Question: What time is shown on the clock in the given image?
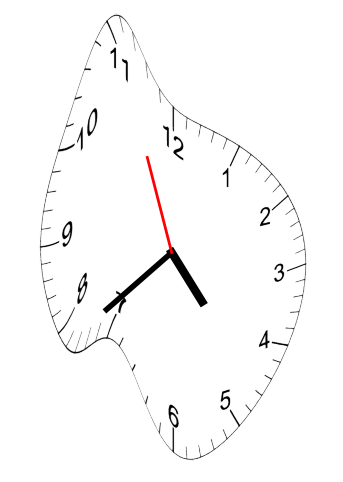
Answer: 04:37:56